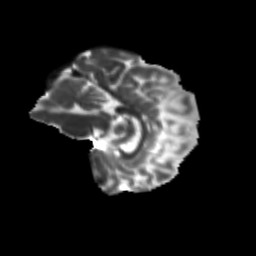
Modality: T2w
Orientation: sagittal
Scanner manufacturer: siemens
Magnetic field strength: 3 T
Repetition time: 9.2 s
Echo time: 0.084 s